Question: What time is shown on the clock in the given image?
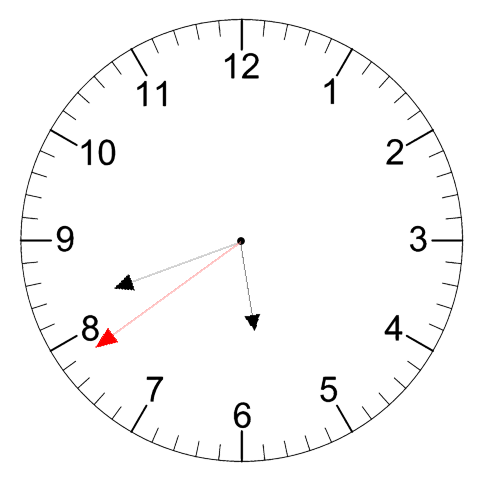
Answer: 05:41:39